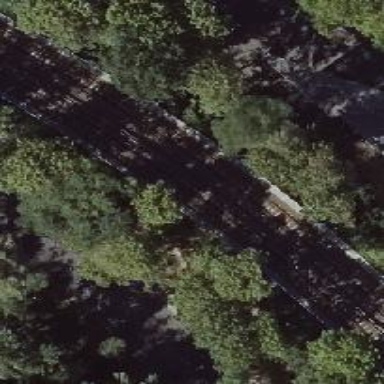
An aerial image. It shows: Rail track with electrification on top.